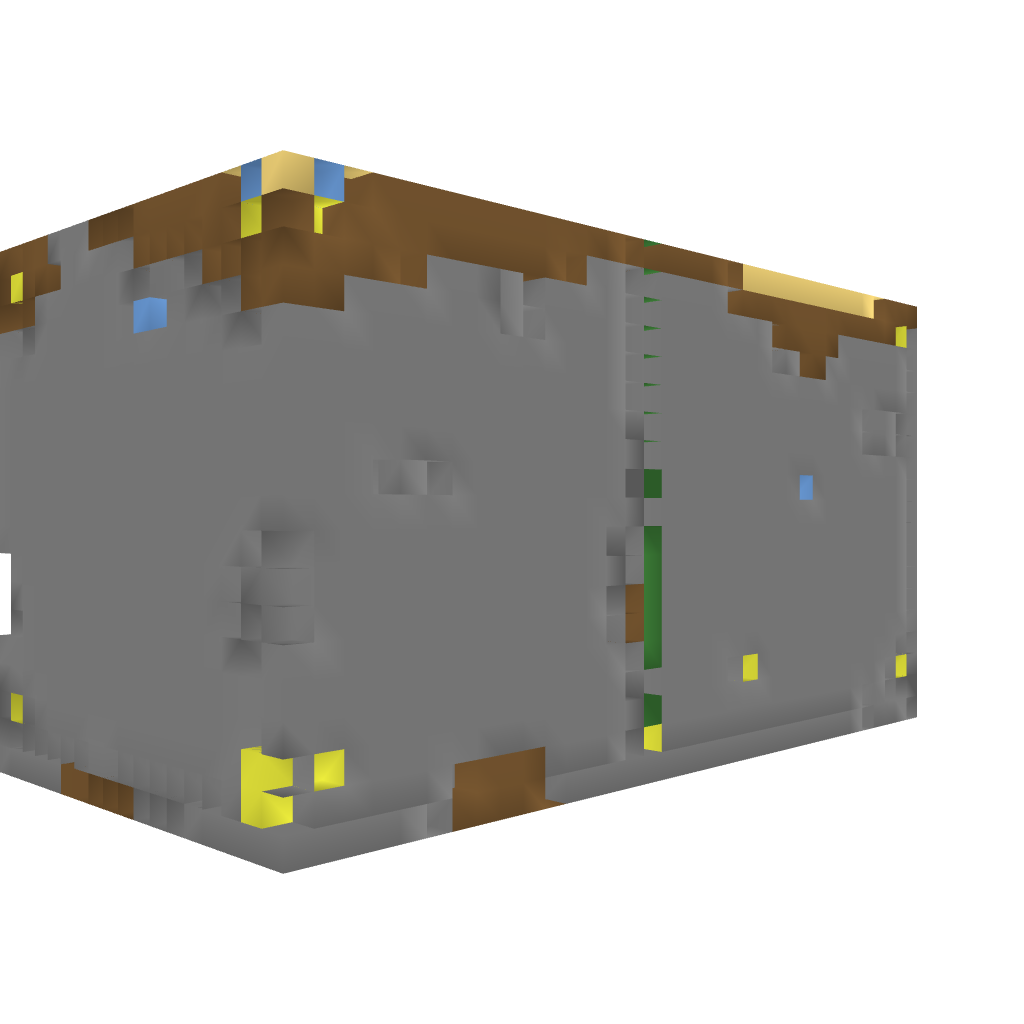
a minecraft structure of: Underground Witches Garden bad low quality